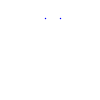
Particle: kaon